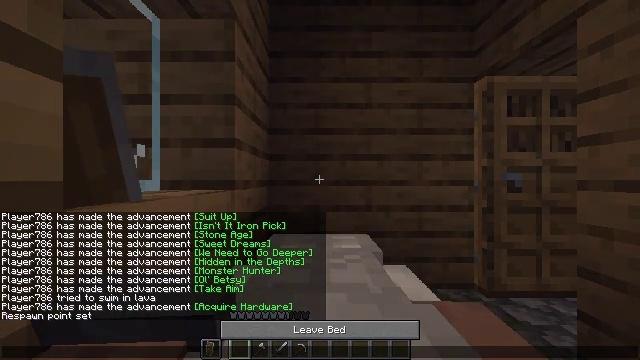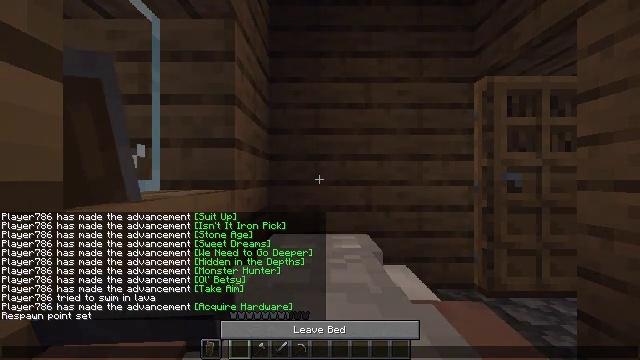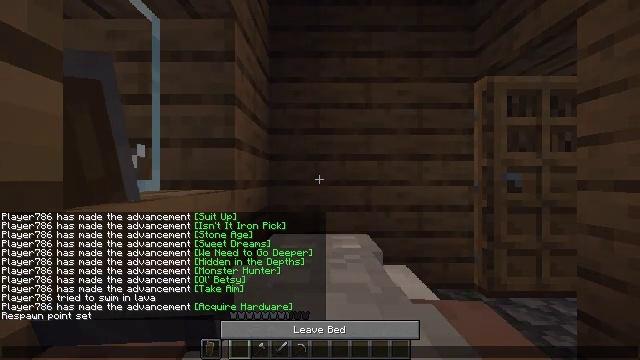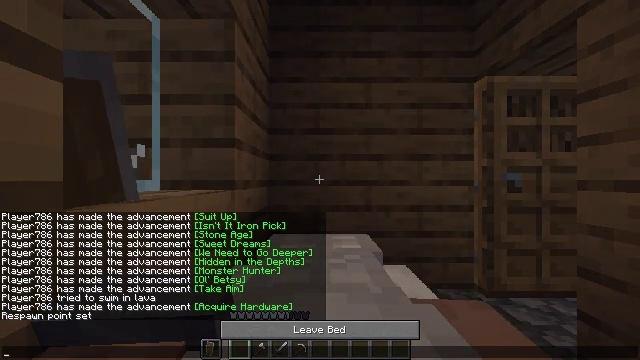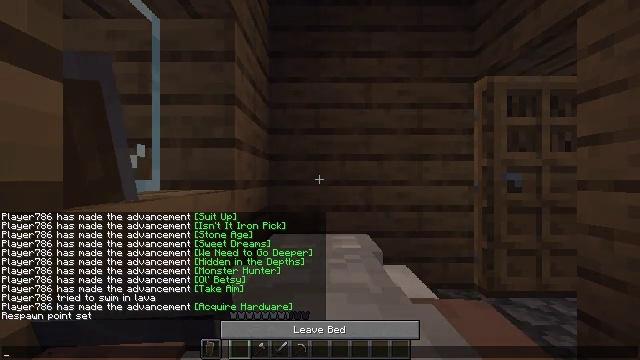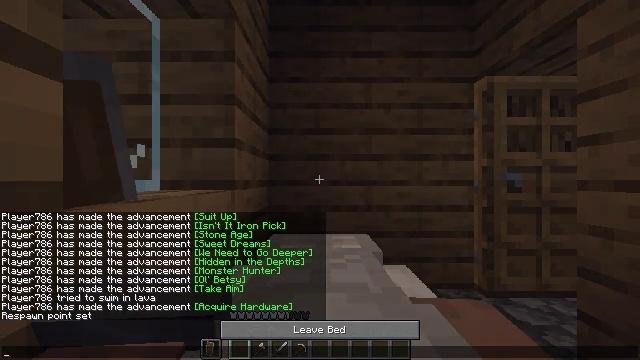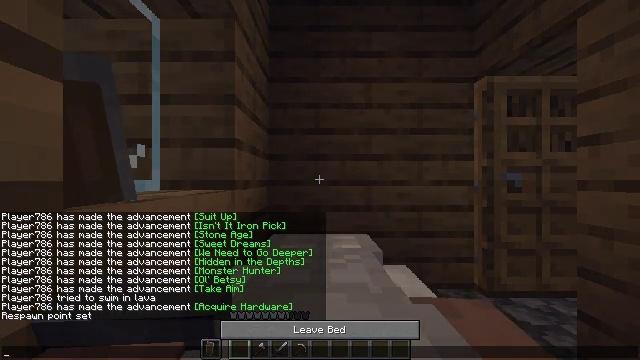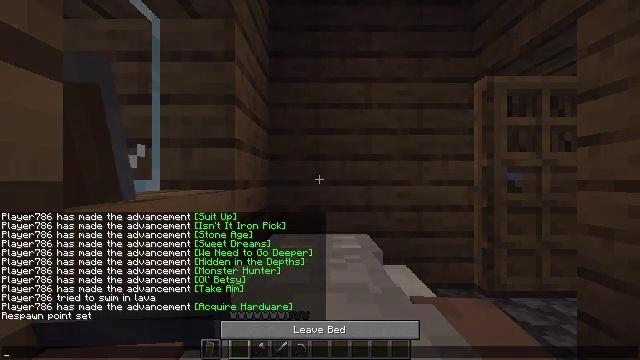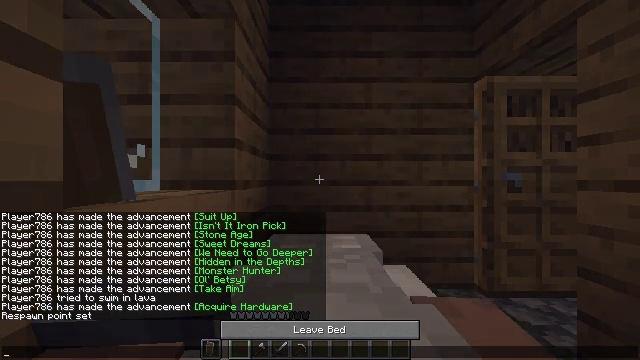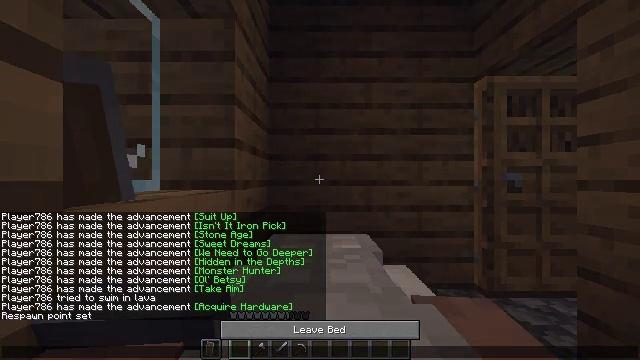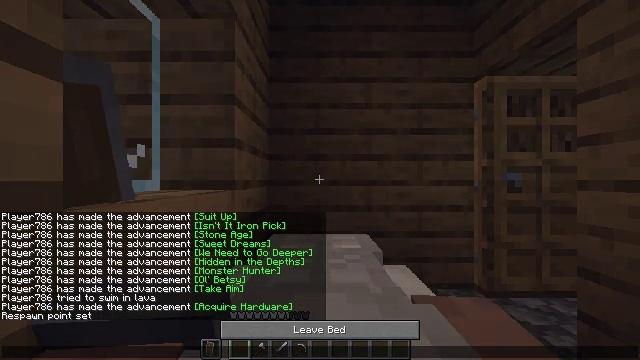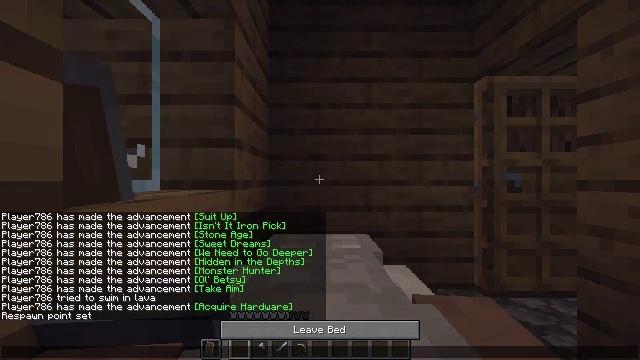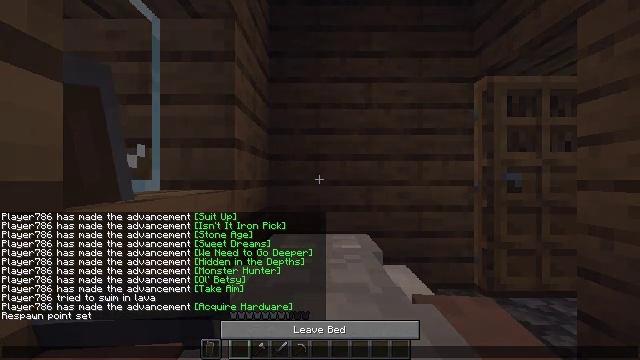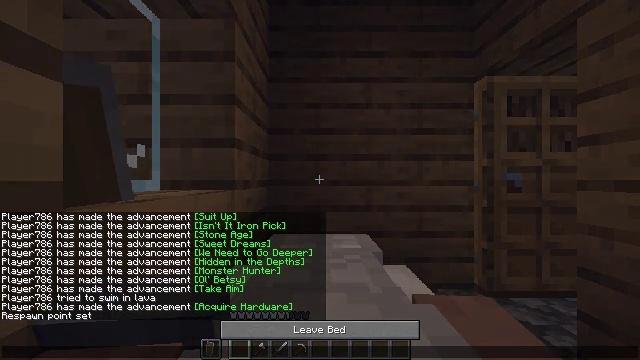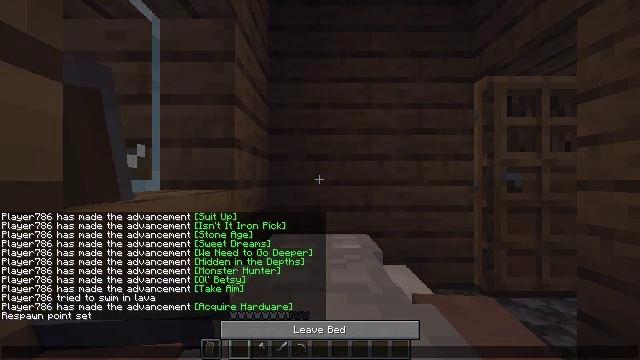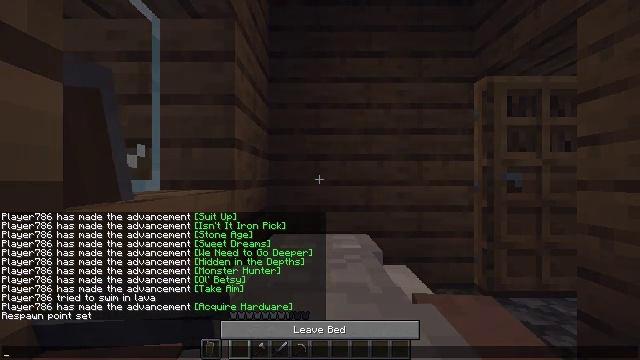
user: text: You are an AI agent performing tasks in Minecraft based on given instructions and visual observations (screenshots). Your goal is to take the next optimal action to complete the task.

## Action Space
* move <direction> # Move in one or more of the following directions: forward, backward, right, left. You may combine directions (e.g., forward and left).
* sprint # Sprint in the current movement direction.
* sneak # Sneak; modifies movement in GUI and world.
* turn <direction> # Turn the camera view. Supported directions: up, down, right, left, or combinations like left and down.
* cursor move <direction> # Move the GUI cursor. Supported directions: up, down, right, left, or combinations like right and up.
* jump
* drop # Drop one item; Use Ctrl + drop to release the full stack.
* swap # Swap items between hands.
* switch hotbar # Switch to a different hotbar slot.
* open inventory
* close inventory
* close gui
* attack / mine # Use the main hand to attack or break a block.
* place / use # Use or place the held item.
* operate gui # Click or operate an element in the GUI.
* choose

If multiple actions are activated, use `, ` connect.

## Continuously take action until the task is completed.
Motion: motion action
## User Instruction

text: craft item air
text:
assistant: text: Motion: no_op
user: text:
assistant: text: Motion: no_op
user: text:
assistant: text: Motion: no_op
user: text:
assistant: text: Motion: no_op
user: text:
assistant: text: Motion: no_op
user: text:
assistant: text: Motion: no_op
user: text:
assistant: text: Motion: no_op
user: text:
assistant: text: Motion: no_op
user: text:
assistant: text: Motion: no_op
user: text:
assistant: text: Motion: no_op
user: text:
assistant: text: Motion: no_op
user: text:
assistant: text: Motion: no_op
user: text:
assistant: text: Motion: no_op
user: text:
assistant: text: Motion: no_op
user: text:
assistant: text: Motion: no_op
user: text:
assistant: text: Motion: no_op
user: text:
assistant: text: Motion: no_op
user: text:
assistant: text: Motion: no_op
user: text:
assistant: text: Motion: no_op
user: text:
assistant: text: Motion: no_op
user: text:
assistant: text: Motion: no_op
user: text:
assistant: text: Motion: no_op
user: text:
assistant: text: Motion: no_op
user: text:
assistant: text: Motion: no_op
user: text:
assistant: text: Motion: no_op
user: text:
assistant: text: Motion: no_op
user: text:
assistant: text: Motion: no_op
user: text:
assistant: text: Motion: no_op
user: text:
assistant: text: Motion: no_op
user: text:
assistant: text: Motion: no_op